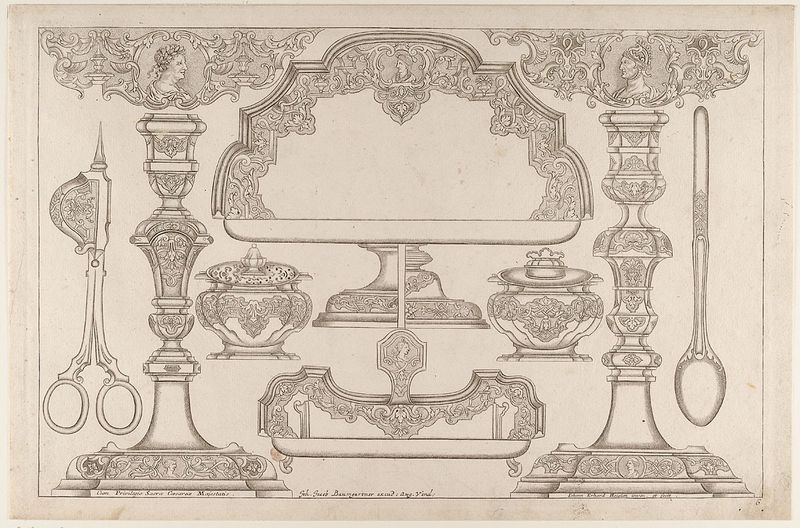
Titel: Serviceteile, Blatt 6 aus der Folge 'Gantz neüe Erfindungen unterschiedlicher Arten von Servicen denen der Goldschmieds-Kunst Zugethanen zu besonderem nutzen'
Künstler: Johann Erhard Heiglen
Standort: Hamburg
Institution: Museum für Kunst und Gewerbe Hamburg
Schlagwörter: kopf, mann, frau, grau, profil, skizze, zeichnung, ornament, alt, gesichter, silber, tablett, signatur, topf, schrift, papier, grafik, graphik, löffel, floral, ornamente, leuchter, fotografie, photographie, schere, antike, medaillon, druck, druckgraphik, druckgrafik, schraffur, schwarz weiß, stich, helm, kranz, rom, kunstgewerbe, kerzenhalter, kerzenleuchter, götter, laubwerk, blattwerk, kupferstich, gefäße, kunsthandwerk, kandelaber, legende, groteske, wasserzeichen, geräte, randornament, punzierung, essgeschirr, bandelwerk, grfik, dochtschere, reproduktionen, berain, industriedesign, druckerzeugnisse, gefäß, behälter, schüssel, essservice, ornamentstich, vorlageblätter, punzenstich, lichtschere, #leuchter, architektuk